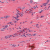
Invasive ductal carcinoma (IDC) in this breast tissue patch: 1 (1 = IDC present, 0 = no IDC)